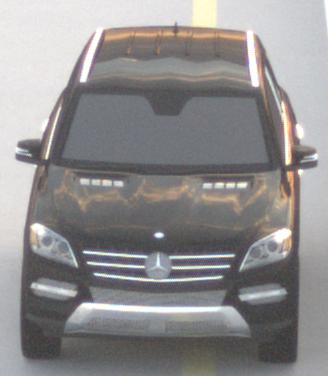
Make: Mercedes-Benz
Model: ML 350
Detailed model: M-Class (166)
Model produced from: 2011/11
Model produced until: 2014/10
Doors: 5
Color: black
Road condition: dry road
Daytime: sunrise or sunset
Contrast: low contrast